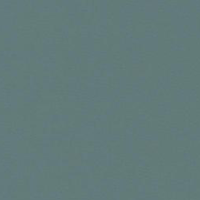
EUNIS habitat code: 14
Species observed at this site:
Geum montanum